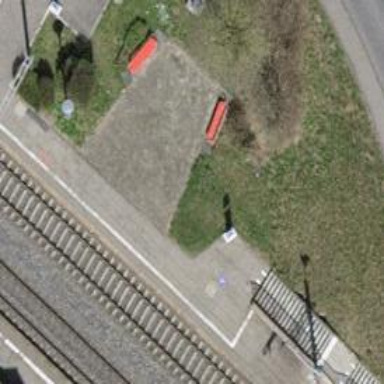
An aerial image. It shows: Red bench.